Question: I am developing a site in VS2010 using SQL Server 2008 R2 Express and C#
My tables are like:

I want to write a query that will select all rows from table 1 but instead of showing 'choice1' or (2..3)'s ID, it will grab their name from table 2
How can I do it?
Thanks in advance
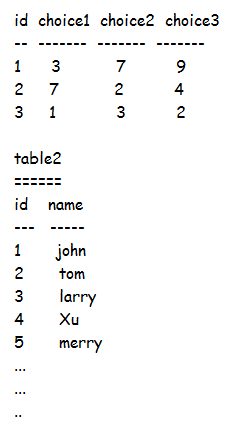
Answer: You can get data from this two table by join the same table three time.
'''
SELECT table2.name AS choice1name, table2_1.name AS choice2name, table2_2.name AS choice3name
FROM table1 INNER JOIN
table2 ON table1.choice1 = table2.id INNER JOIN
table2 AS table2_1 ON table1.choice2 = table2_1.id INNER JOIN
table2 AS table2_2 ON table1.choice3 = table2_2.id
'''